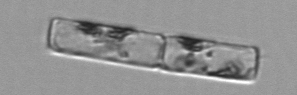
Label: Guinardia_delicatula